Question: I have a class that looks like so:
'''
{
public class Category
{
public int Id { get; set; }
public string Name { get; set; }
public int CategoryId { get; set; }
public int DepId{ get; set; }
}
}
'''
Data that my list folds looks like so:
'''
ID | Name | CategoryId | DepId
---------------------------------------
1 | Post | 1 | 1
2 | Post | 1 | 2
3 | Printer | 2 | 1
4 | Printer | 2 | 3
5 | Post | 3 | 3
6 | Printer | 2 | 1
'''
This data holds Access data to some categories.
What I would like to get is common categories for 2 (or more) departaments
If user selects that he want categories for department with id=1 then he should get elements with id 1 and 3, but if he wants categories for department 1 and 3 he should get elements 4 and 6.
For DepId IN(1,3) I would like to get this result:
'''
Name | CategoryId
----------------------
Printer | 2
'''
Something like JOIN in SQL.
I was able to code it in sql:
'''
SELECT * FROM(
SELECT
C.Cat_Id AS Id,
MAX(C.Name) AS Name,
FROM
Categories_Access AS CA (NOLOCK)
JOIN dbo.Categories AS C (NOLOCK) ON C.Cat_Id = CA.Cat_Id
WHERE
CA.DepId IN (1,3)
GROUP BY C.Cat_Id
HAVING COUNT(*)=2
) A ORDER BY A.Name
'''
Now I would like to do same thing in C#.
This is my attempt:
'''
var cat = new List<Category>();
cat.Add(new Category {Id = 1, CategoryId = 1, Name = "Post", DepId = 1});
cat.Add(new Category {Id = 2, CategoryId = 1, Name = "Post", DepId = 2});
cat.Add(new Category {Id = 3, CategoryId = 2, Name = "Printer", DepId = 1});
cat.Add(new Category {Id = 4, CategoryId = 2, Name = "Printer", DepId = 3});
cat.Add(new Category {Id = 5, CategoryId = 3, Name = "Another", DepId = 3});
cat.Add(new Category {Id = 6, CategoryId = 2, Name = "Printer", DepId = 1});
cat.Add(new Category {Id = 7, CategoryId = 4, Name = "Else", DepId = 1});
var ids = new List<int> {1, 2};
var Query = from p in cat.Where(i => ids.Contains(i.DepId)).GroupBy(p => p.CategoryId)
select new
{
count = p.Count(),
p.First().Name,
p.First().CategoryId
};
'''

What I need to do is just to select items that have count=ids.Count.
My finale version (based on @roughnex answer):
'''
private static IEnumerable<Cat> Filter(IEnumerable<Category> items, List<int> ids)
{
return items.Where(d => ids.Contains(d.DepId))
.GroupBy(g => new { g.CategoryId, g.Name })
.Where(g => g.Count() == ids.Count)
.Select(g => new Cat { Id = g.Key.CategoryId, Name = g.Key.Name });
}
'''
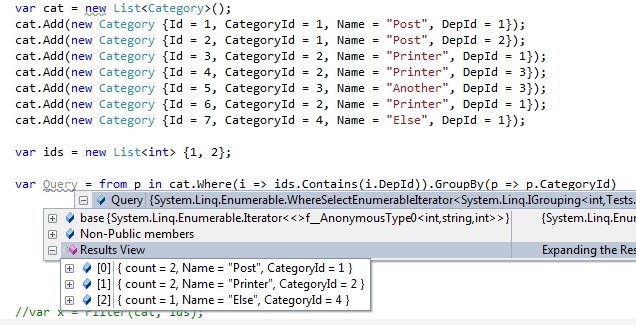
Answer: In C# (LINQ) to select common elements you ll use
'''
List<int> Depts = new List<int>() {1, 3};
var result = Categories.Where(d => Depts.Contains(d.DeptId))
.GroupBy(g => new {g.CatId, g.Name})
.Where(g => g.Count() >= 2)
.Select(g => new {g.Key.CatId, g.Key.Name});
'''